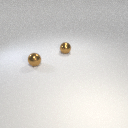
small brown metal sphere in front of small brown metal sphere